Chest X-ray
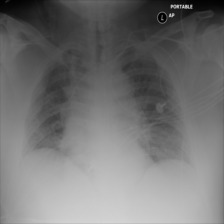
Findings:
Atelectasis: negative
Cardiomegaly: negative
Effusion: negative
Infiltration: negative
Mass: negative
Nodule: negative
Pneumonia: negative
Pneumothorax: negative
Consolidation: positive
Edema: positive
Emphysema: negative
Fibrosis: negative
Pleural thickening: negative
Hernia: negative